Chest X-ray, AP view. Patient: 56 years old, sex F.
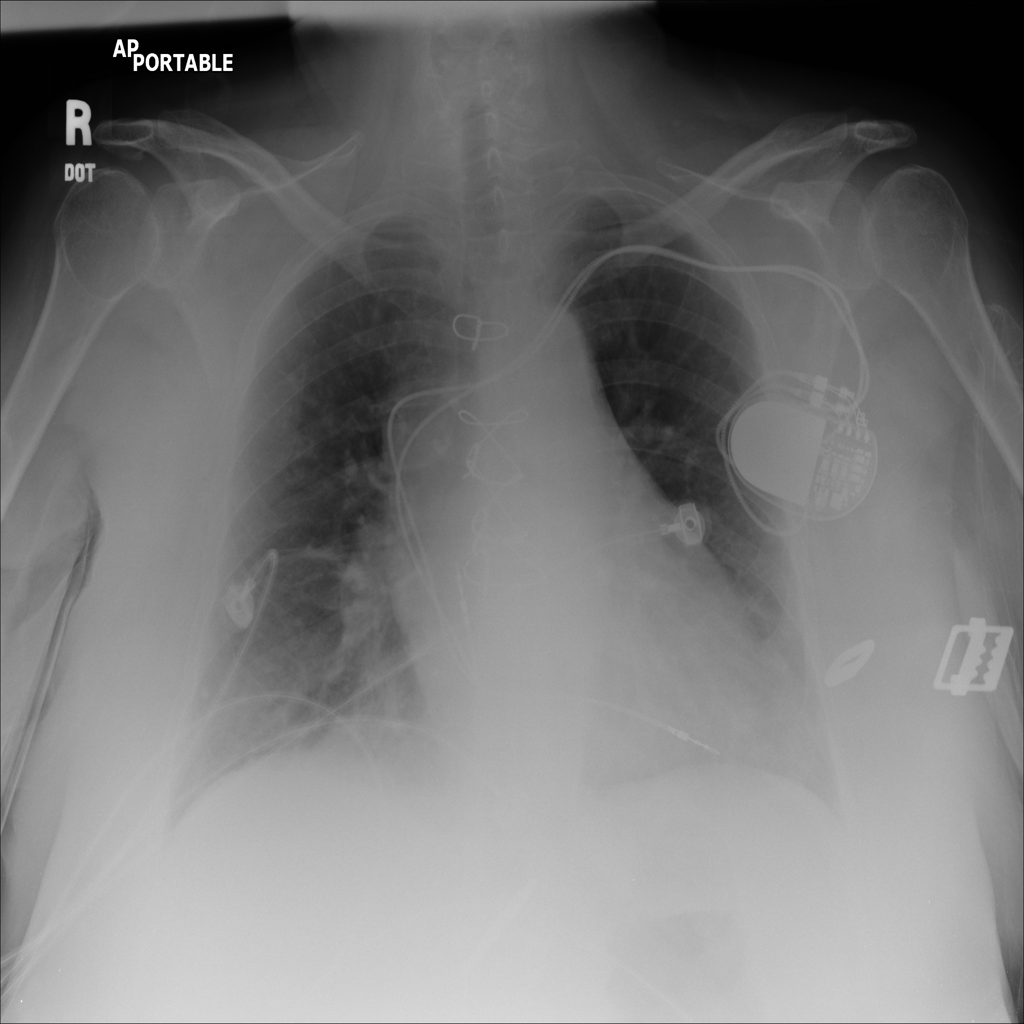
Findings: Atelectasis